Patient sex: M
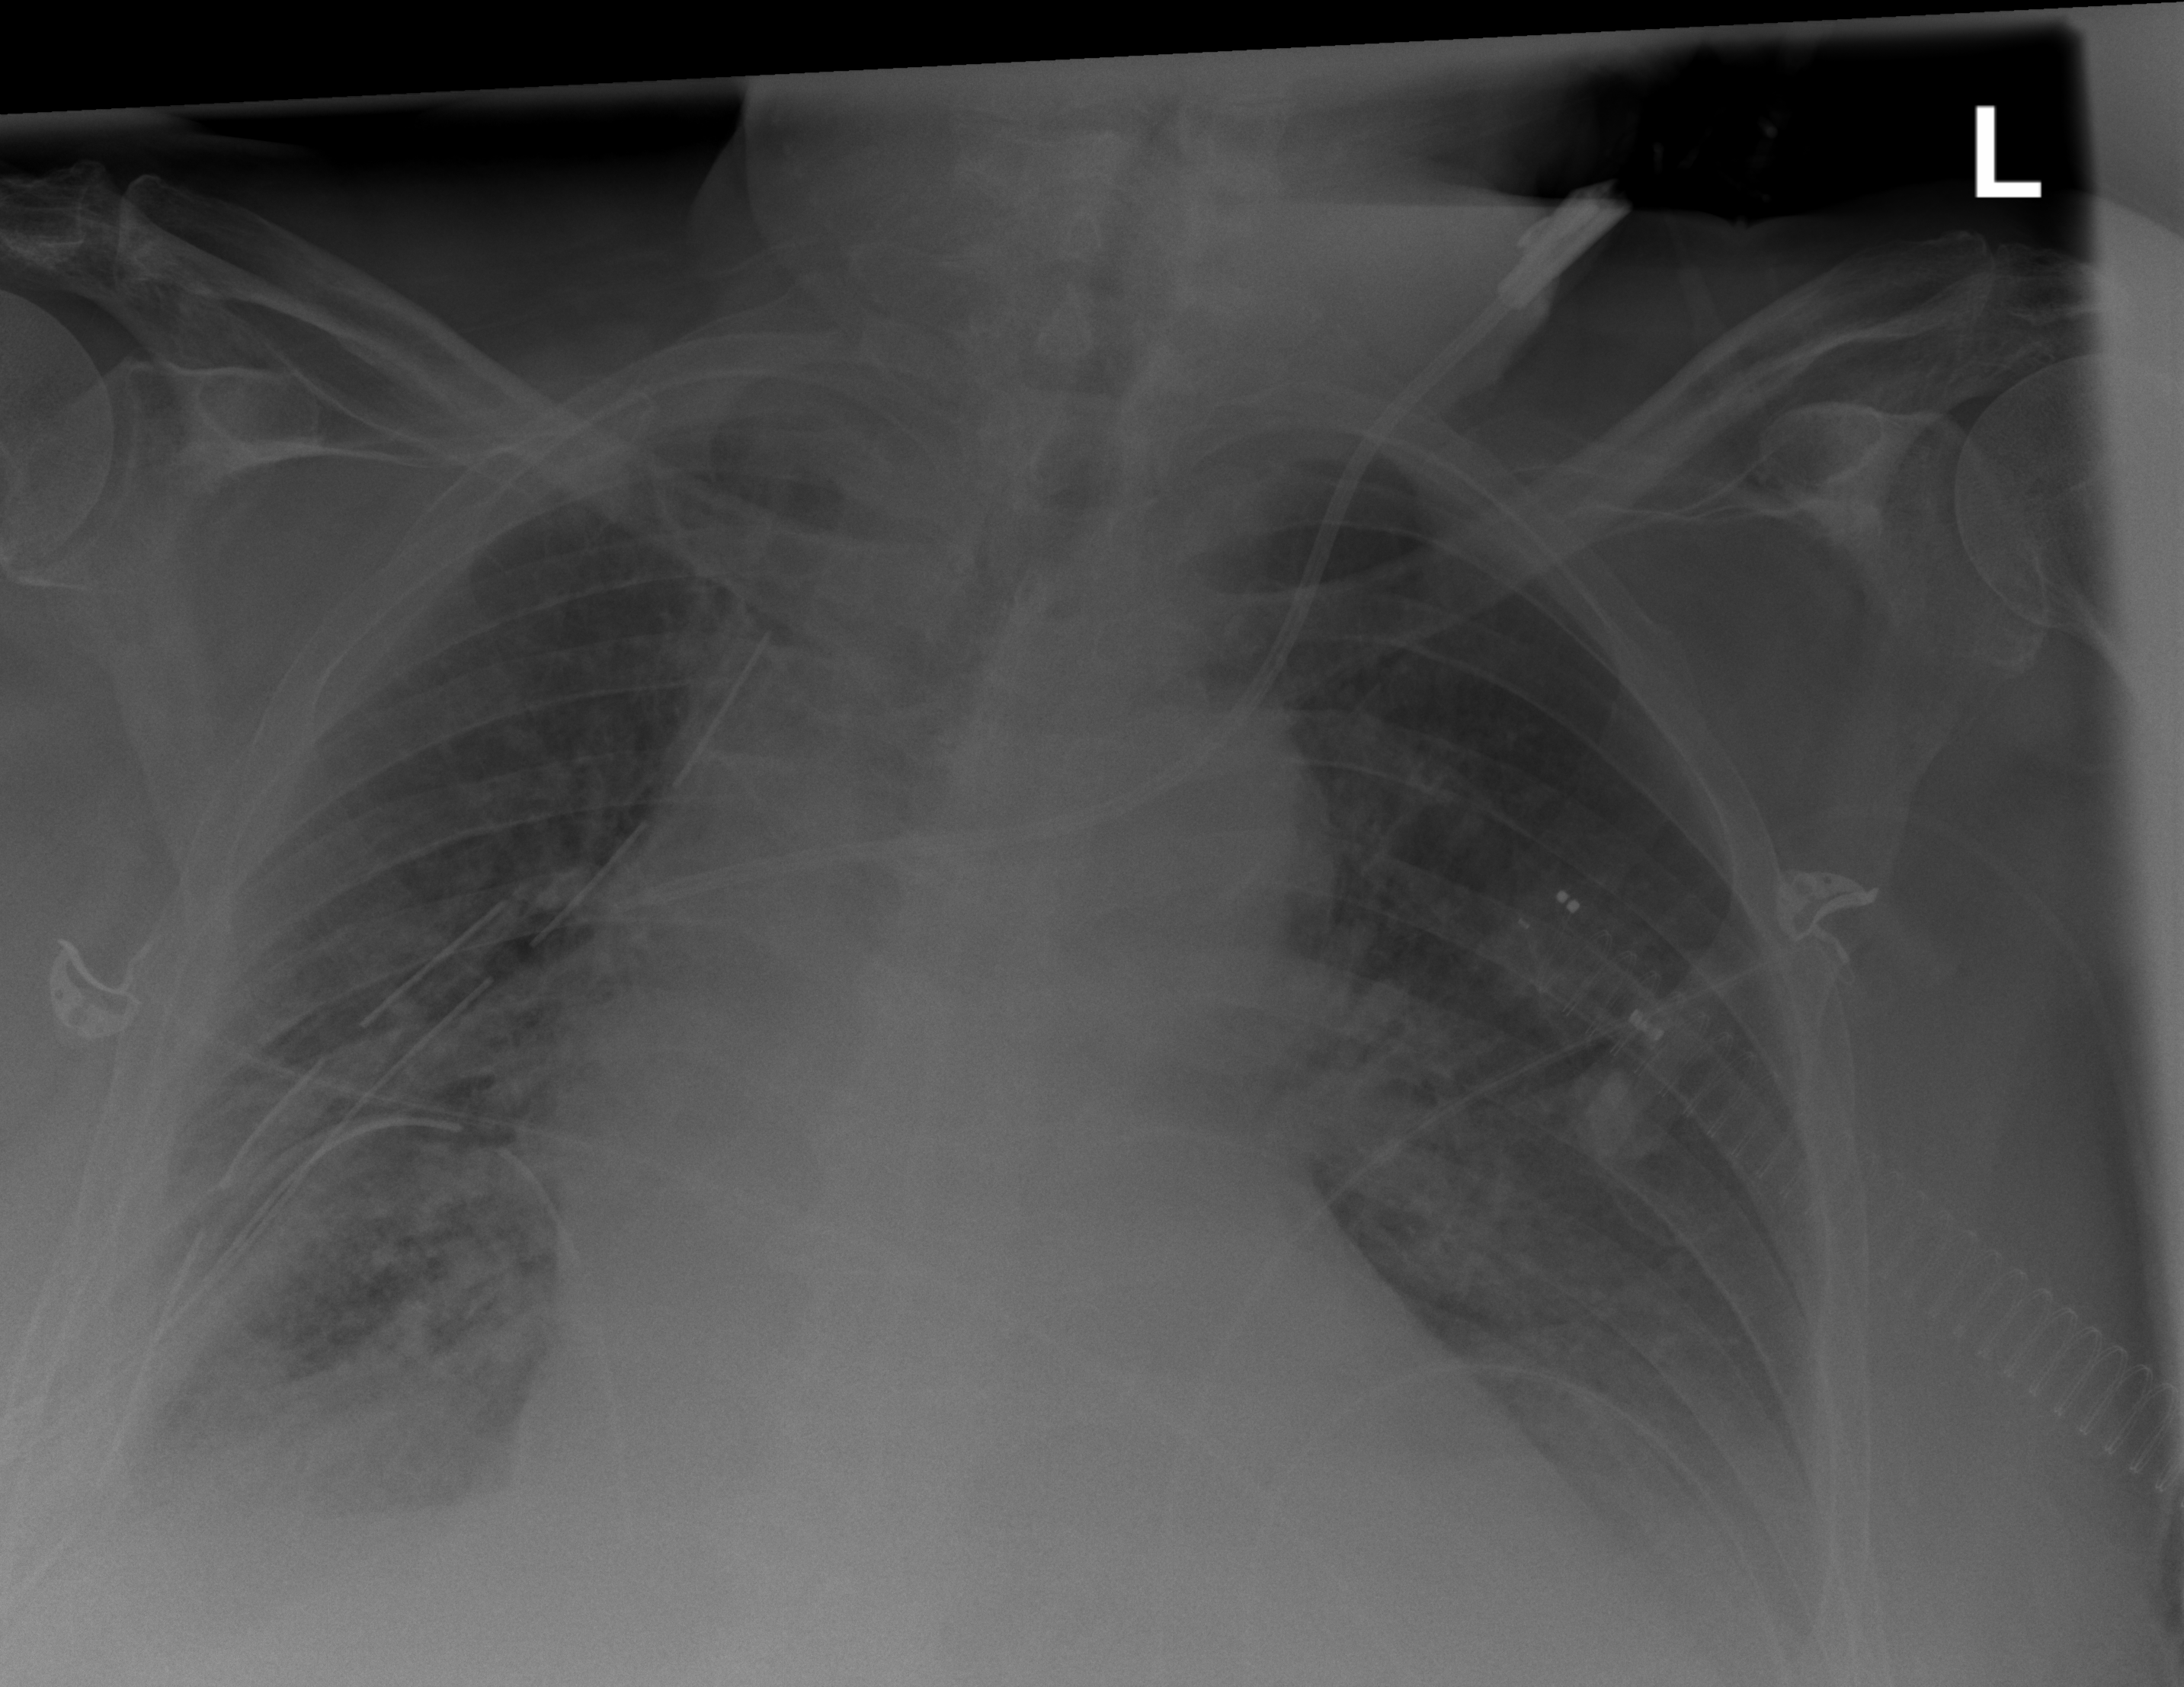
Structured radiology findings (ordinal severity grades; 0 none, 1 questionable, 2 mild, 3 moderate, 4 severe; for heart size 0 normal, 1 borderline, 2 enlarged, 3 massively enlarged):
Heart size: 2
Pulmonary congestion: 2
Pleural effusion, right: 3
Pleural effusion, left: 2
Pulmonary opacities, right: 2
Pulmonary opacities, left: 0
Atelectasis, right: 2
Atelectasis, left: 2